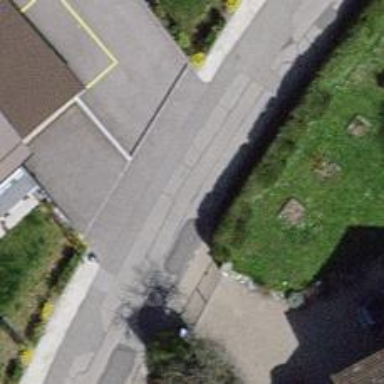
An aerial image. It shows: Smooth asphalt road in residential area.